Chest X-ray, PA view. Patient: 25 years old, sex M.
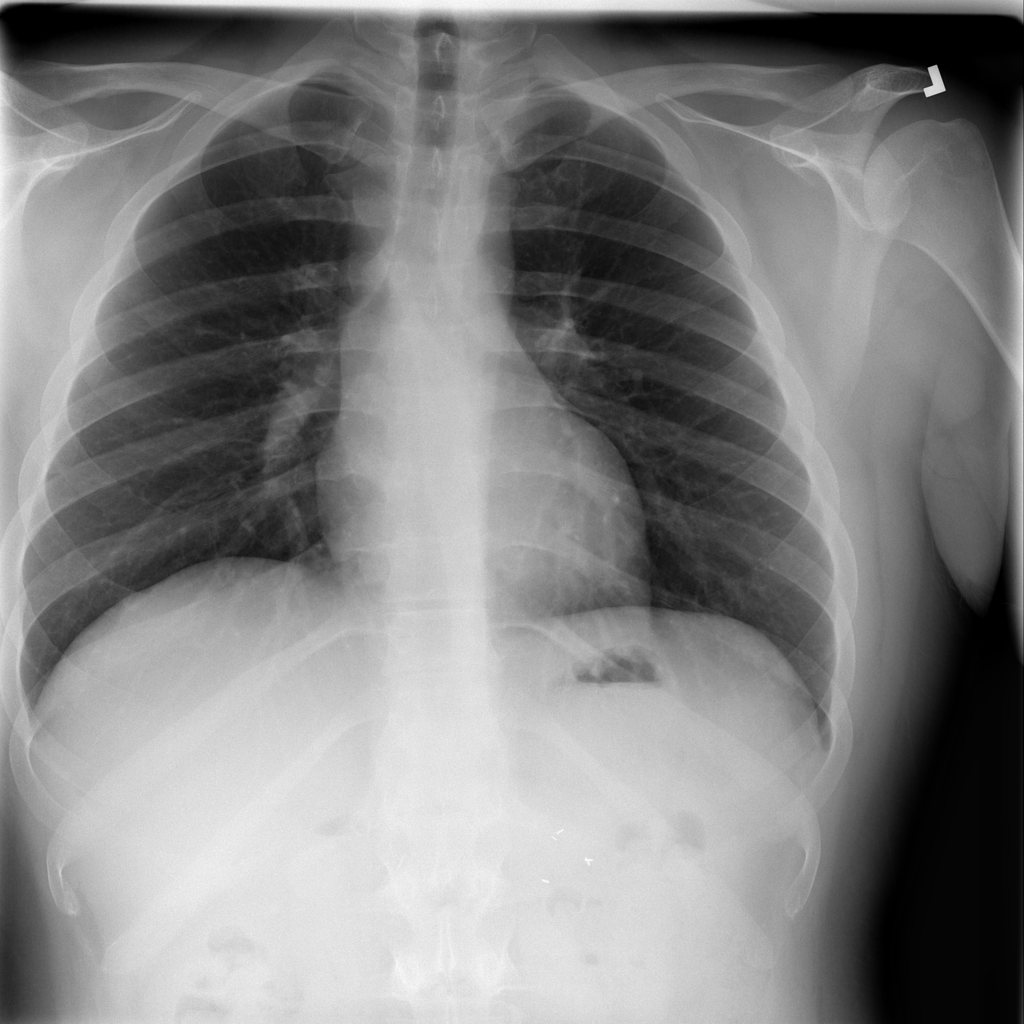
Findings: Consolidation